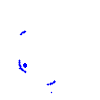
Particle: proton